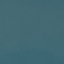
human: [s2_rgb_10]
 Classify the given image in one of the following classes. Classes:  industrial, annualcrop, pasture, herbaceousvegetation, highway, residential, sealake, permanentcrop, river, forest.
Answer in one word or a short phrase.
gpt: SeaLake